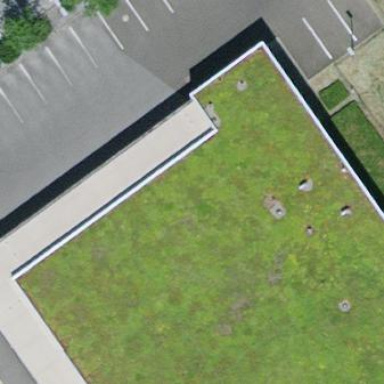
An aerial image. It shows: View of roof of building.